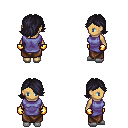
a pixel art fantasy rpg character, female body template, human, tanned skin, chain tabard jacket, robe skirt, raven swoop hairstyle, gold gloves, white slippers, four views (front, back, left, right), 2x2 character sprite sheet, small pixel art, hard edges, no anti-aliasing